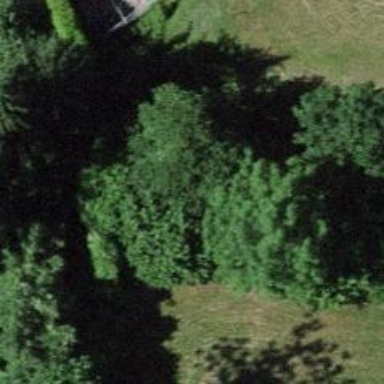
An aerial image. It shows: Hedge acting as barrier.